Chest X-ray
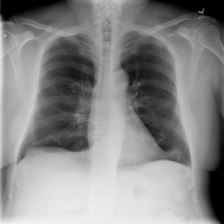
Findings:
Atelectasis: negative
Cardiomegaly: negative
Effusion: negative
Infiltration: positive
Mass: negative
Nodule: negative
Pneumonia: negative
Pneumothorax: negative
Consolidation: negative
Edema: negative
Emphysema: negative
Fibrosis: negative
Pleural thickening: negative
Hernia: negative